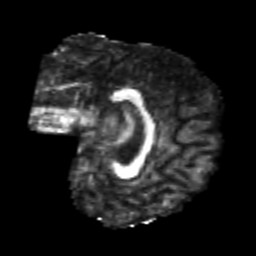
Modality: FA
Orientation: sagittal
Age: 22
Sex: female
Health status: healthy
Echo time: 0.074 s